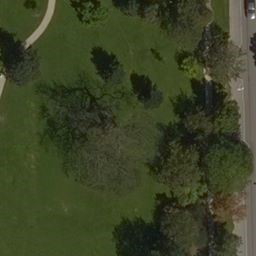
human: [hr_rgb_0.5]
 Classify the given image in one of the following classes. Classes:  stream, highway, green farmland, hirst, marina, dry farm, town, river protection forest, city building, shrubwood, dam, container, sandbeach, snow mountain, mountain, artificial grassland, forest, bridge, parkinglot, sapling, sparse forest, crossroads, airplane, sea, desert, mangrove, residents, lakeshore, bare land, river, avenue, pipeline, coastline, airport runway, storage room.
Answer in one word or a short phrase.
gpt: artificial grassland